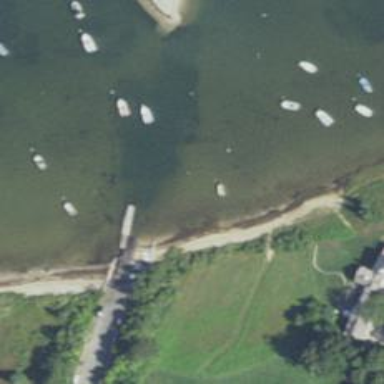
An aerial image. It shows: Slipway on leisure land.